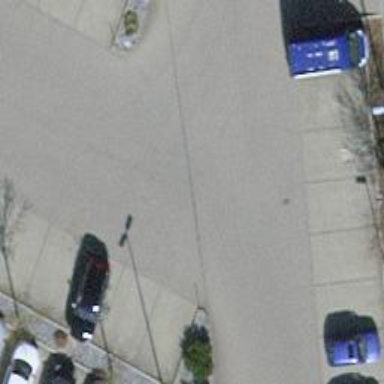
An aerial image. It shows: Asphalt parking aisle along service road.